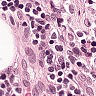
Metastatic tissue present: no